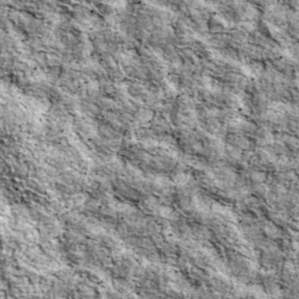
Label: non_frost